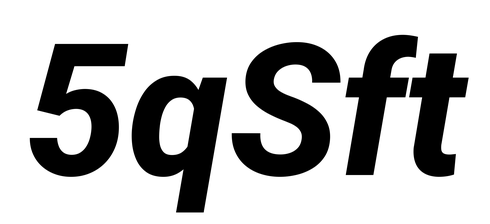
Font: Roboto-Italic_ExtraBold_Italic